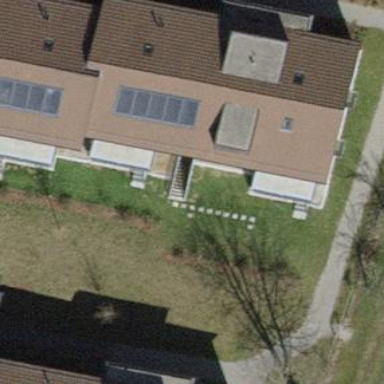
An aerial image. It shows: Gabled roof apartments building.